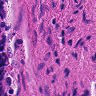
Metastatic tissue present: no